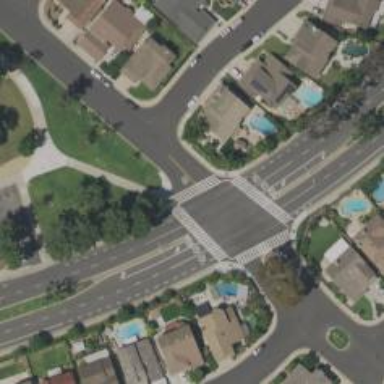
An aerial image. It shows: Stop road.